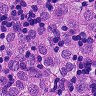
Metastatic tissue present: yes